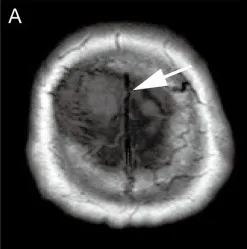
Preoperative MRI confirmed the tumor's location (white arrow), with T1 low signal and T2 equal high signal, invading the skull and compressing brain tissue locally (A-C).
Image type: radiology (mri)